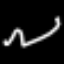
Label: squiggle